Field crop: maize
Growth stage: 2
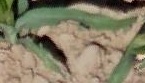
Species: maize